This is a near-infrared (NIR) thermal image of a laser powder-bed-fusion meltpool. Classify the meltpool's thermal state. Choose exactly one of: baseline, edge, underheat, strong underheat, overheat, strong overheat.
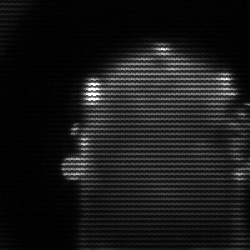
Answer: baseline